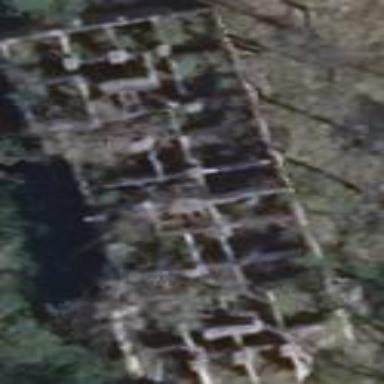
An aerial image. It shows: Mainly ruinous historic ruins.